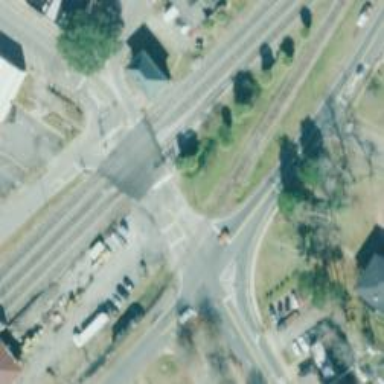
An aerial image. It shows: Level crossing with lights at railway intersection.